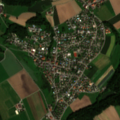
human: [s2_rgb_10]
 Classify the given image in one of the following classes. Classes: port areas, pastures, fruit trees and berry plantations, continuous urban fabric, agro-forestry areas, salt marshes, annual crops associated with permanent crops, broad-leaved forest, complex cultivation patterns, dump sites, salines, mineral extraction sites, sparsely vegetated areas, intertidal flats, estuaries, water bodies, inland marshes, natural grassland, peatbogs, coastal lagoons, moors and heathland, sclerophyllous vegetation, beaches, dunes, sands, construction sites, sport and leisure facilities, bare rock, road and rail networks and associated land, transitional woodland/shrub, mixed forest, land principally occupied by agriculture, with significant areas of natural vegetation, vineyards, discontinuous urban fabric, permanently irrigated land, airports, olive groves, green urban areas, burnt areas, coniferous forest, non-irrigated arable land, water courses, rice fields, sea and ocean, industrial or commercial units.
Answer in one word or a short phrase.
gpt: discontinuous urban fabric, non-irrigated arable land, land principally occupied by agriculture, with significant areas of natural vegetation, broad-leaved forest, mixed forest